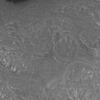
Atmospheric dust classification: not_dusty